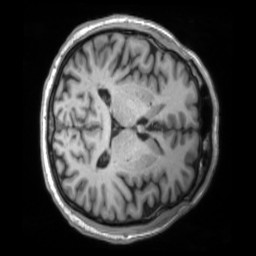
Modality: T1w
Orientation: axial
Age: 55
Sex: male
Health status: ill
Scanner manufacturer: siemens
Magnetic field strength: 3 T
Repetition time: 2.2 s
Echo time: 0.00157 s